Question: I am not able to get my head around extracting the work_history, affiliations and current_loc of the facebook user from the JSON string that is generated after i run my fql query
I have made this class :
'''
public class Data
{
public CurrentLocation current_location { get; set; }
public WorkHistory[] work_history { get; set; }
public EducationHistory[] education_history { get; set; }
}
public class EducationHistory
{
public string name { get; set; }
public int? year { get; set; }
public string school_type { get; set; }
}
public class WorkHistory
{
public string company_name { get; set; }
public Location location { get; set; }
}
public class CurrentLocation
{
public string city { get; set; }
public string state { get; set; }
public string country { get; set; }
}
public class Location
{
public string city { get; set; }
public string state { get; set; }
}
'''
The format of my JSON string is :
'''
{"current_location":{"city":"Delhi","state":"Delhi","country":"India","zip":"","id":102161913158207,"name":"Delhi, India"}
,"education_history":[{"name":"I E T , Alwar (Raj.)","year":2007,"concentrations":[],"school_type":"College"},{"name":"Institute of Engineering and Technology, Alwar","concentrations":[],"school_type":"College"}],
"work_history": [{"location":{"city":"","state":""},"company_name":"Defence Research & Development Organisation (DRDO)","description":"","start_date":"0000-00","end_date":"0000-00"}]}
'''
i get a null when i use this code :
'''
Data soap = JsonConvert.DeserializeObject<Data>(ser);
'''
Edit : I did change the code according to what an answer suggested i still get no values

the solution that is provided would have worked if i had only one user however i have several users having these details how do i get this data? There are several like these values given below for different users
'''
{
"data": [
{
"uid": 54456565,
"name": "dgfg Barma",
"pic_square": "https://fbcdn-profile-a.akamaihd.net/hprofile-ak-ash2/275277_513046358_147089990_q.jpg",
"affiliations": [
{
"nid": 33605704,
"name": "Our Lady Queen of the Missions School",
"type": "high school"
}
],
"birthday_date": null,
"sex": "female",
"relationship_status": null,
"current_location": {
"city": "Delhi",
"state": "Delhi",
"country": "India",
"zip": "",
"id": 102161913158207,
"name": "Delhi, India"
},
"education_history": [
{
"name": "Amity University",
"concentrations": [],
"school_type": "College"
},
{
"name": "Amity School of Engineering & Technology",
"concentrations": [],
"school_type": "College"
}
],
"work_history": []
},
{
"uid": 520310824,
"name": "Mamta Meena",
"pic_square": "https://fbcdn-profile-a.akamaihd.net/hprofile-ak-snc4/370835_520310824_553662476_q.jpg",
"affiliations": [],
"birthday_date": "12/03/1986",
"sex": "female",
"relationship_status": "Married",
"current_location": {
"city": "Delhi",
"state": "Delhi",
"country": "India",
"zip": "",
"id": 102161913158207,
"name": "Delhi, India"
},
"education_history": [
{
"name": "I E T , Alwar (Raj.)",
"year": 2007,
"concentrations": [],
"school_type": "College"
},
{
"name": "Institute of Engineering and Technology, Alwar",
"concentrations": [],
"school_type": "College"
}
],
"work_history": [
{
"location": {
"city": "",
"state": ""
},
"company_name": "Defence Research & Development Organisation (DRDO)",
"description": "",
"start_date": "0000-00",
"end_date": "0000-00"
}
]
},
{
"uid": <PHONE>,
"name": "gfgfg Agarwal",
"pic_square": "https://fbcdn-profile-a.akamaihd.net/hprofile-ak-ash2/372433_529863326_1656605196_q.jpg",
"affiliations": [
{
"nid": <PHONE>,
"name": "Amity University",
"type": "college"
}
],
"birthday_date": "07/18",
"sex": "female",
"relationship_status": null,
"current_location": {
"city": "Delhi",
"state": "Delhi",
"country": "India",
"zip": "",
"id": 102161913158207,
"name": "Delhi, India"
},
"education_history": [
{
"name": "Amity University, Noida",
"year": 2012,
"concentrations": [],
"school_type": "College"
},
{
"name": "Amity University",
"concentrations": [],
"school_type": "Grad School"
}
],
"work_history": []
},
{
"uid": 542580357,
"name": "bnnm Gupta",
"pic_square": "https://fbcdn-profile-a.akamaihd.net/hprofile-ak-snc4/372576_542580357_1330958366_q.jpg",
"affiliations": [],
"birthday_date": "04/30",
"sex": "female",
"relationship_status": "Single",
"current_location": {
"city": "New Delhi",
"state": "Delhi",
"country": "India",
"zip": "",
"id": 106517799384578,
"name": "New Delhi, India"
},
"education_history": [
{
"name": "Amity University",
"concentrations": [],
"school_type": "College"
},
{
"name": "Amity University, Noida",
"concentrations": [],
"school_type": "College"
}
],
"work_history": [
{
"location": {
"city": "",
"state": ""
},
"company_name": "Oracle India Pvt Ltd",
"position": "Intern",
"description": "",
"start_date": "2011-05"
}
]
},
{
"uid": 544204117,
"name": "pos Gupta",
"pic_square": "https://fbcdn-profile-a.akamaihd.net/hprofile-ak-snc4/275346_544204117_594313449_q.jpg",
"affiliations": [
{
"nid": <PHONE>,
"name": "Amity University",
"type": "college"
}
],
"birthday_date": "05/17/1990",
"sex": "female",
"relationship_status": "Single",
"current_location": {
"city": "Noida",
"state": "Uttar Pradesh",
"country": "India",
"zip": "",
"id": 130646063637019,
"name": "Noida, India"
},
"education_history": [
{
"name": "Amity University, Noida",
"year": 2012,
"concentrations": [],
"school_type": "College"
},
{
"name": "Amity University",
"concentrations": [],
"school_type": "Grad School"
}
],
"work_history": []
},
{
"uid": <PHONE>,
"name": "orr Makhijani",
"pic_square": "https://fbcdn-profile-a.akamaihd.net/hprofile-ak-snc4/372443_555253796_244086438_q.jpg",
"affiliations": [
{
"nid": <PHONE>,
"name": "Amity University",
"type": "college"
}
],
"birthday_date": null,
"sex": "female",
"relationship_status": null,
"current_location": null,
"education_history": [
{
"name": "Amity University",
"concentrations": [],
"school_type": "College"
}
],
"work_history": []
},
{
"uid": 556773604,
"name": "Nazima Khalid",
"pic_square": "https://fbcdn-profile-a.akamaihd.net/hprofile-ak-ash2/372542_556773604_1472126324_q.jpg",
"affiliations": [],
"birthday_date": "03/22",
"sex": "female",
"relationship_status": "Married",
"current_location": {
"city": "Toronto",
"state": "Ontario",
"country": "Canada",
"zip": "",
"id": 110941395597405,
"name": "Toronto, Ontario"
},
"education_history": [
{
"name": "AMU",
"concentrations": [],
"school_type": "College"
}
],
"work_history": [
{
"location": {
"city": "Oakville",
"state": "Ontario"
},
"company_name": "SNC-Lavalin Inc.",
"position": "Contracts",
"description": "",
"start_date": "0000-00"
}
]
}
]
}
'''
Please help
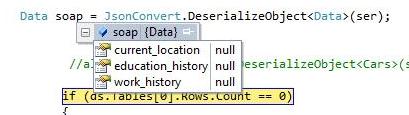
Answer: You need to use correct property names that match your JSON structure:
'''
using System;
using Newtonsoft.Json;
public class Data
{
public CurrentLocation current_location { get; set; }
public WorkHistory[] work_history { get; set; }
public EducationHistory[] education_history { get; set; }
}
public class EducationHistory
{
public string name { get; set; }
public int? year { get; set; }
public string school_type { get; set; }
}
public class WorkHistory
{
public string company_name { get; set; }
public Location location { get; set; }
}
public class CurrentLocation
{
public string city { get; set; }
public string state { get; set; }
public string country { get; set; }
}
public class Location
{
public string city { get; set; }
public string state { get; set; }
}
class Program
{
static void Main()
{
var json =
@"
{
""current_location"": {
""city"": ""Delhi"",
""state"": ""Delhi"",
""country"": ""India"",
""zip"": """",
""id"": 102161913158207,
""name"": ""Delhi, India""
},
""education_history"": [
{
""name"": ""I E T , Alwar (Raj.)"",
""year"": 2007,
""concentrations"": [],
""school_type"": ""College""
},
{
""name"": ""Institute of Engineering and Technology, Alwar"",
""concentrations"": [],
""school_type"": ""College""
}
],
""work_history"": [
{
""location"": {
""city"": """",
""state"": """"
},
""company_name"": ""Defence Research & Development Organisation (DRDO)"",
""description"": """",
""start_date"": ""0000-00"",
""end_date"": ""0000-00""
}
]
}";
Data soap = JsonConvert.DeserializeObject<Data>(json);
Console.WriteLine(soap.current_location.city);
}
}
'''
As far as the 'affiliations' property is concerned, I don't see any relation to it with your JSON, so I simply removed it from the Data object and replaced it with the 'EducationHistory' type.
---
UPDATE:
And to handle multiple nodes you could adapt your models:
'''
public class Result
{
public Data[] data { get; set; }
}
public class Data
{
public CurrentLocation current_location { get; set; }
public WorkHistory[] work_history { get; set; }
public EducationHistory[] education_history { get; set; }
}
public class EducationHistory
{
public string name { get; set; }
public int? year { get; set; }
public string school_type { get; set; }
}
public class WorkHistory
{
public string company_name { get; set; }
public Location location { get; set; }
}
public class CurrentLocation
{
public string city { get; set; }
public string state { get; set; }
public string country { get; set; }
}
public class Location
{
public string city { get; set; }
public string state { get; set; }
}
'''
and then:
'''
Result soap = JsonConvert.DeserializeObject<Result>(json);
Console.WriteLine(soap.data[0].current_location.city);
'''